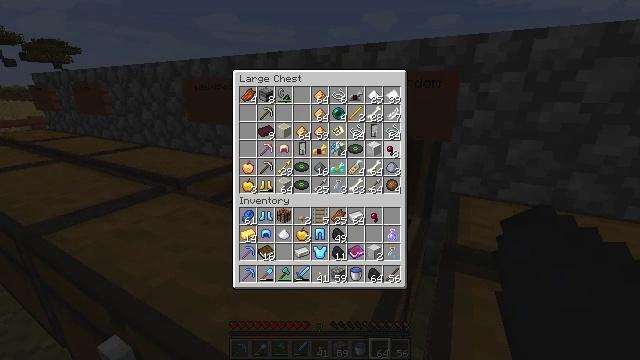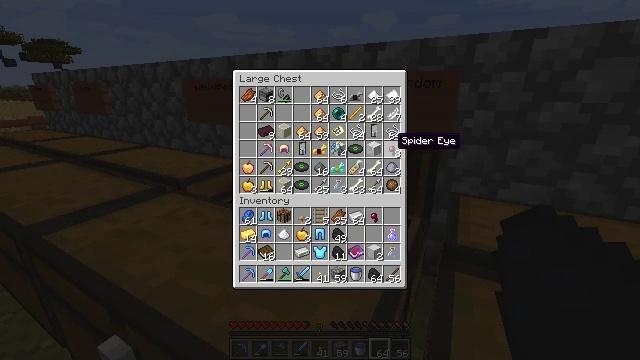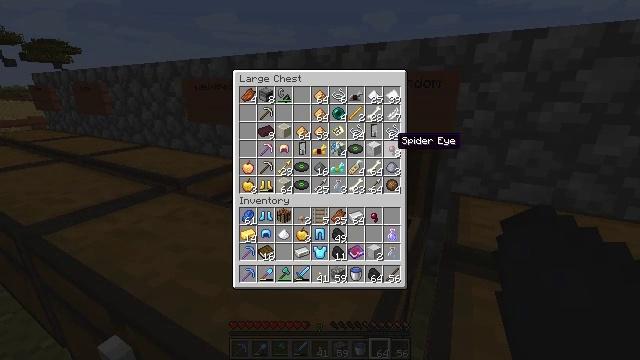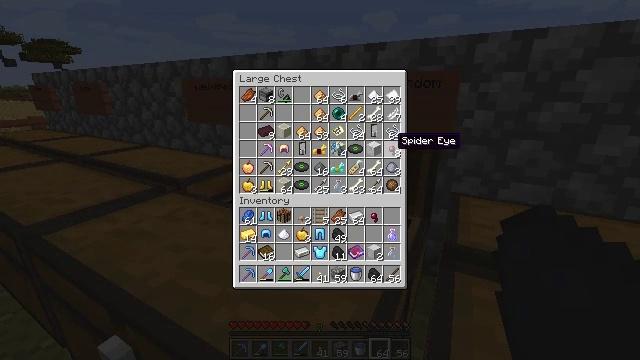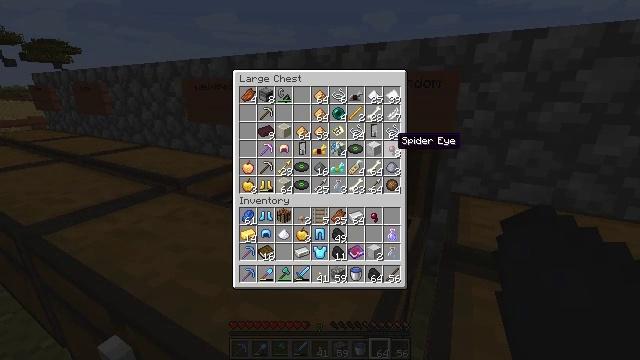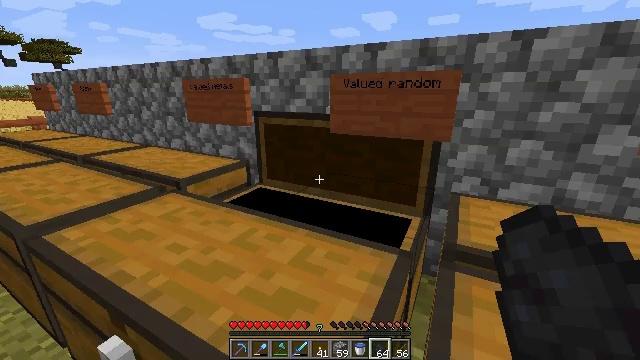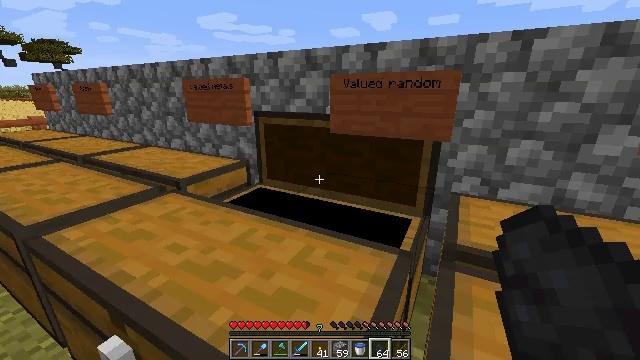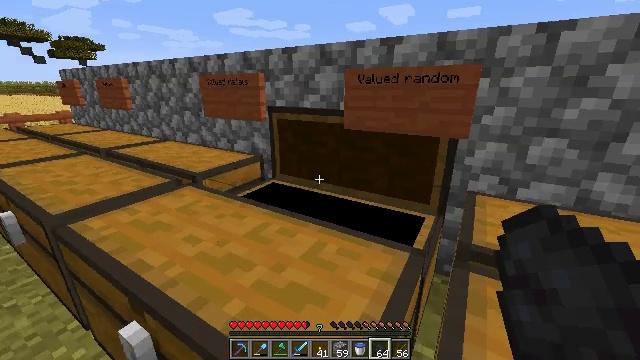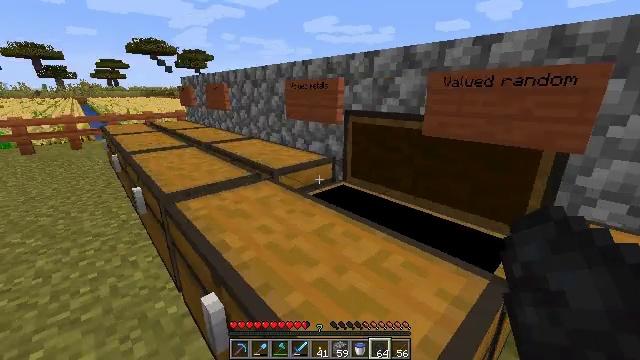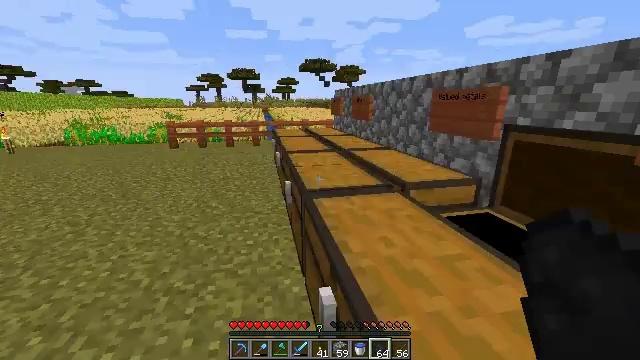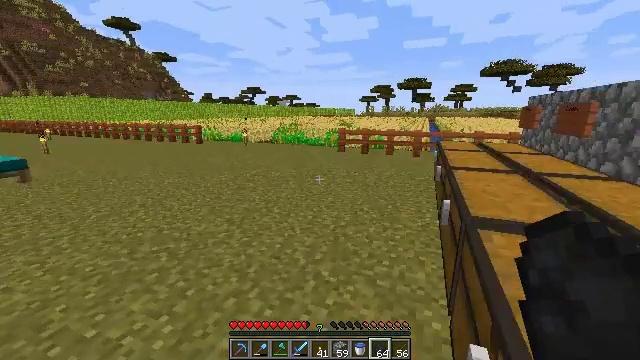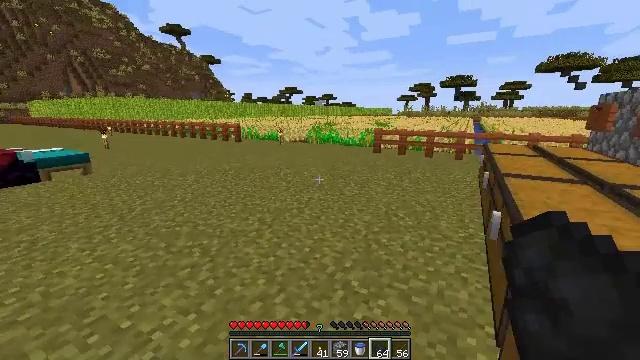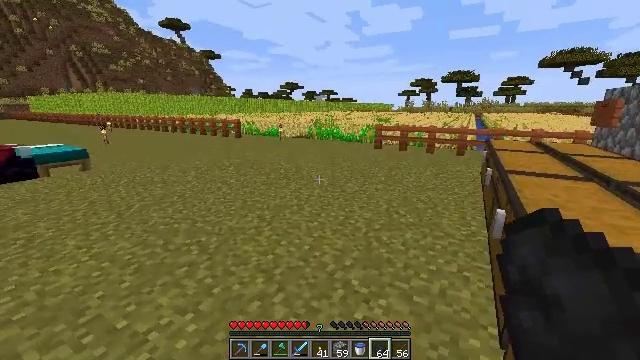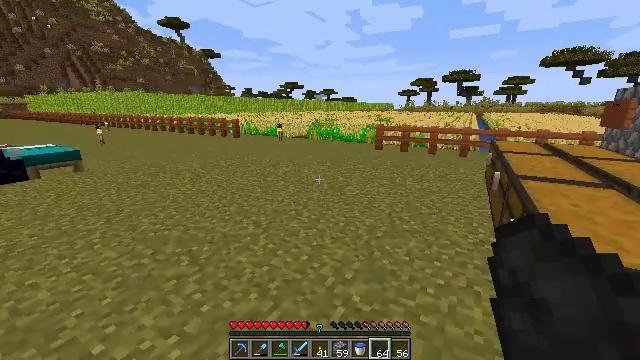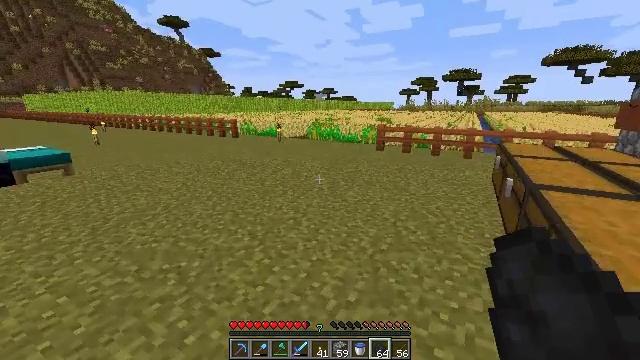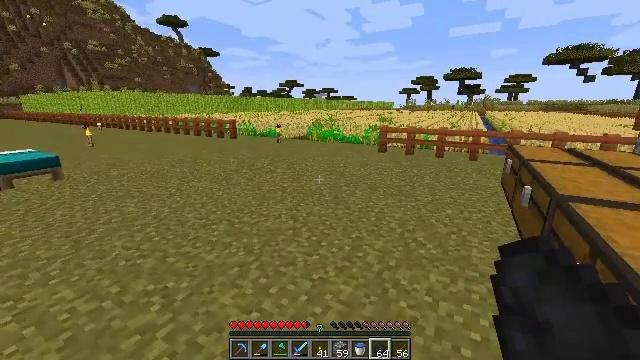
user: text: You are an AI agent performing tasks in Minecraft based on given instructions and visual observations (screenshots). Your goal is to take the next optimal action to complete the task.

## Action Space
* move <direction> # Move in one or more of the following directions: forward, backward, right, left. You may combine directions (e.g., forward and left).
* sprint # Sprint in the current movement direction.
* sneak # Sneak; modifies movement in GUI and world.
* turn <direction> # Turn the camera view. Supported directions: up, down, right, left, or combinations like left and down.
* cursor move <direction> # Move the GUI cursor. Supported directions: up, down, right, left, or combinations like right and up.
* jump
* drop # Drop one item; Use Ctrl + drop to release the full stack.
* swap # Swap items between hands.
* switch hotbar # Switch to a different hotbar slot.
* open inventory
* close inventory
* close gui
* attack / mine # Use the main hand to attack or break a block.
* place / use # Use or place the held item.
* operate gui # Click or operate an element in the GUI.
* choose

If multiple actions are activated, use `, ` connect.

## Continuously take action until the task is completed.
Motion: motion action
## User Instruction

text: Craft a fermented spider eye.
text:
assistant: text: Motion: no_op
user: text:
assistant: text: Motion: no_op
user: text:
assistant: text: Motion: no_op
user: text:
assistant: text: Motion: no_op
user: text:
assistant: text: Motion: no_op
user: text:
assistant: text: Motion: close gui
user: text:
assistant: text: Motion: turn left
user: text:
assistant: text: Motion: turn left
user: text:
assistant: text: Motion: turn left and up
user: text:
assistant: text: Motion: move forward, turn left and up
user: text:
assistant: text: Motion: move forward, turn left
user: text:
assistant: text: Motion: move forward
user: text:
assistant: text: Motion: move forward
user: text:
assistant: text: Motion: move forward
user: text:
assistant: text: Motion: move forward
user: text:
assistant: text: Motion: move forward
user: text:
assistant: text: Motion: move forward
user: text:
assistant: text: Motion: move forward, turn left and up
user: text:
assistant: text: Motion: move forward, turn left and up
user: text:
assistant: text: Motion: move forward, turn left
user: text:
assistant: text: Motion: move forward, turn left
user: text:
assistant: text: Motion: move forward, turn left
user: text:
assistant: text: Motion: move forward
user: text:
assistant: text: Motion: move forward
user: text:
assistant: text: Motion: move forward
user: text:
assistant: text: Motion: move forward
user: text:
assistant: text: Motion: move forward
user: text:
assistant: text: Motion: move forward
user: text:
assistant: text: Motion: move forward
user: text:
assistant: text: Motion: move forward